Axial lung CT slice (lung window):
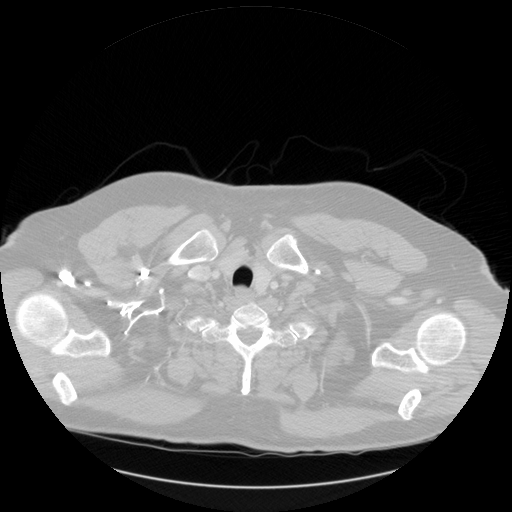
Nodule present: no